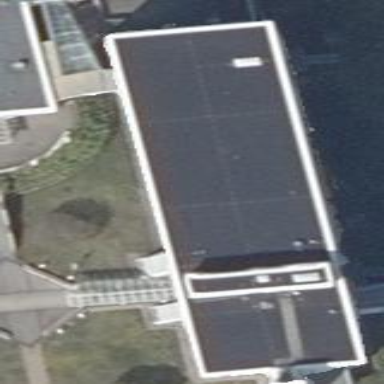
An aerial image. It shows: Flat-roofed commercial building.